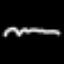
Label: squiggle